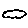
Label: cloud